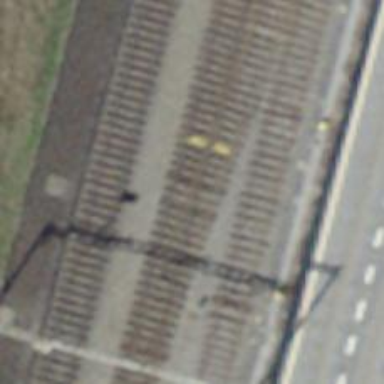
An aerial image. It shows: Single-track electrified railway service yard with contact line for trains.